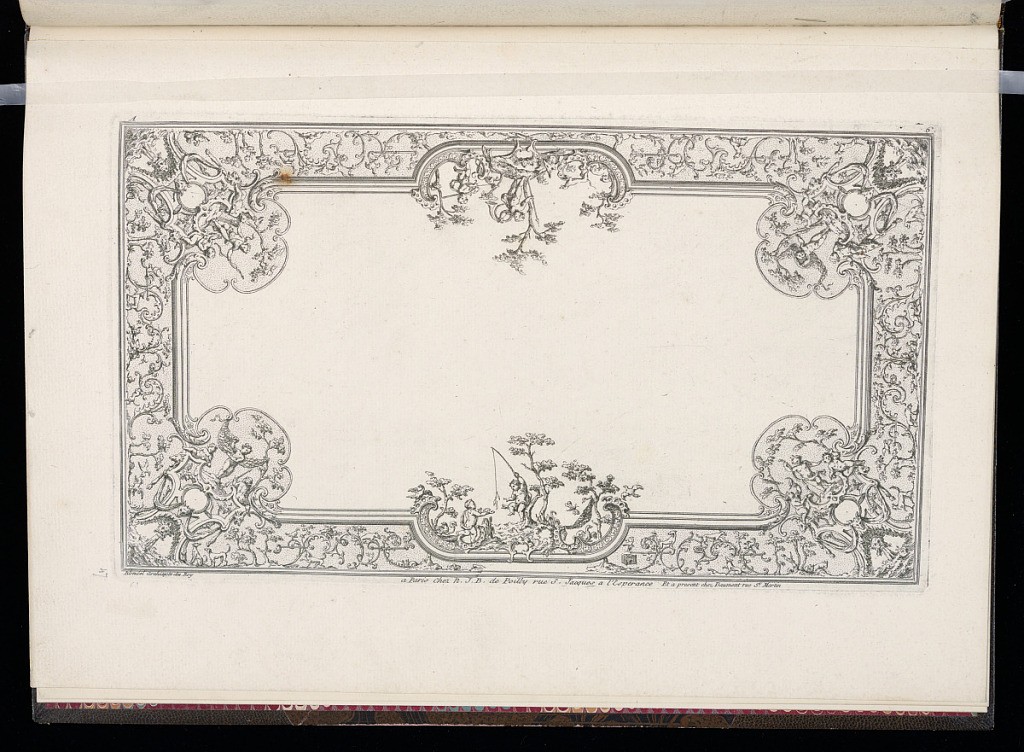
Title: Ceiling Design
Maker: Jacques-François Blondel, French, 1705–1774
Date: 1760–73
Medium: Etching and engraving on laid paper
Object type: Print
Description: A ceiling design with highly ornamented cornice, with rococo and grotesque motifs, masks, putti, birds, c-scrolls, s-scrolls, gadrooning, fleurons, drapery, mythological figures. The center of the upper and lower cornice is decorated with a scene with putti in landscapes with trees, rockwork, plants, and animals. The corners include mythological figures with putti and trees. The plate is signed, numbered and with the address.